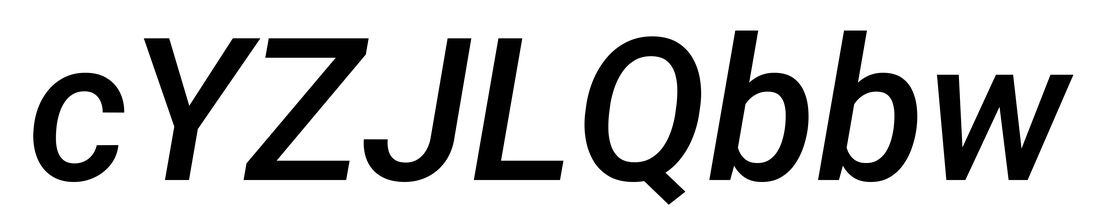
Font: Roboto-Italic_Medium_Italic